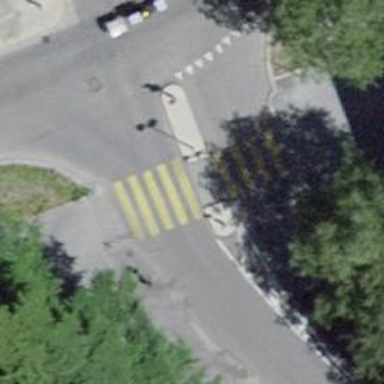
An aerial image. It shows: Marked crossing with pedestrian island.